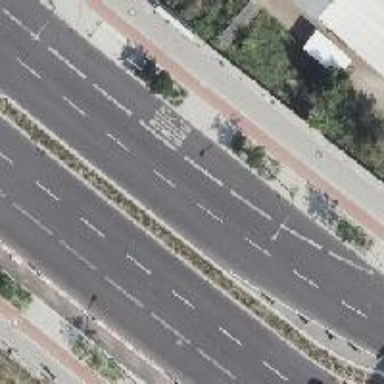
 there is sidewalk with surface of asphalt and paving stones."